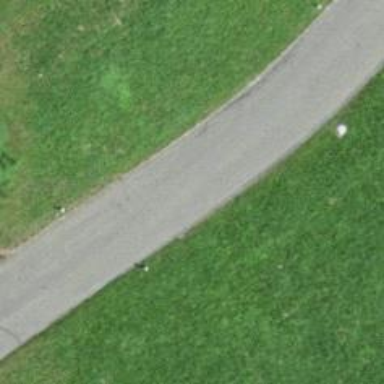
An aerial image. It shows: Tertiary road with asphalt surface.